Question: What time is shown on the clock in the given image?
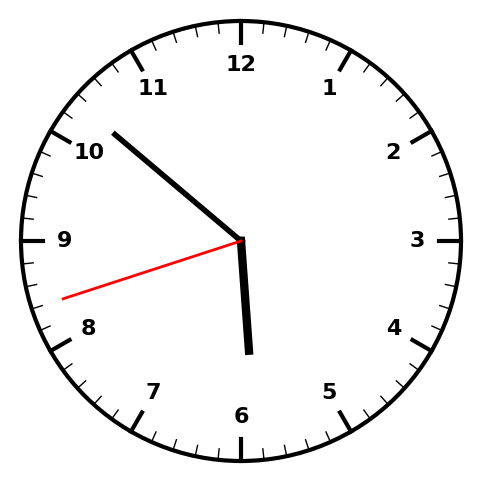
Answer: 05:51:42